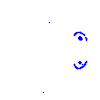
Particle: kaon